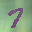
Label: 7